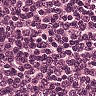
Metastatic tissue present: no